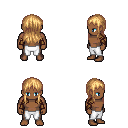
a pixel art fantasy rpg character, male body template, human, dark skin, leather shoulder armor, white pants, light blonde unkempt hairstyle, leather bracers, four views (front, back, left, right), 2x2 character sprite sheet, small pixel art, hard edges, no anti-aliasing